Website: bh-photo
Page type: address-validator
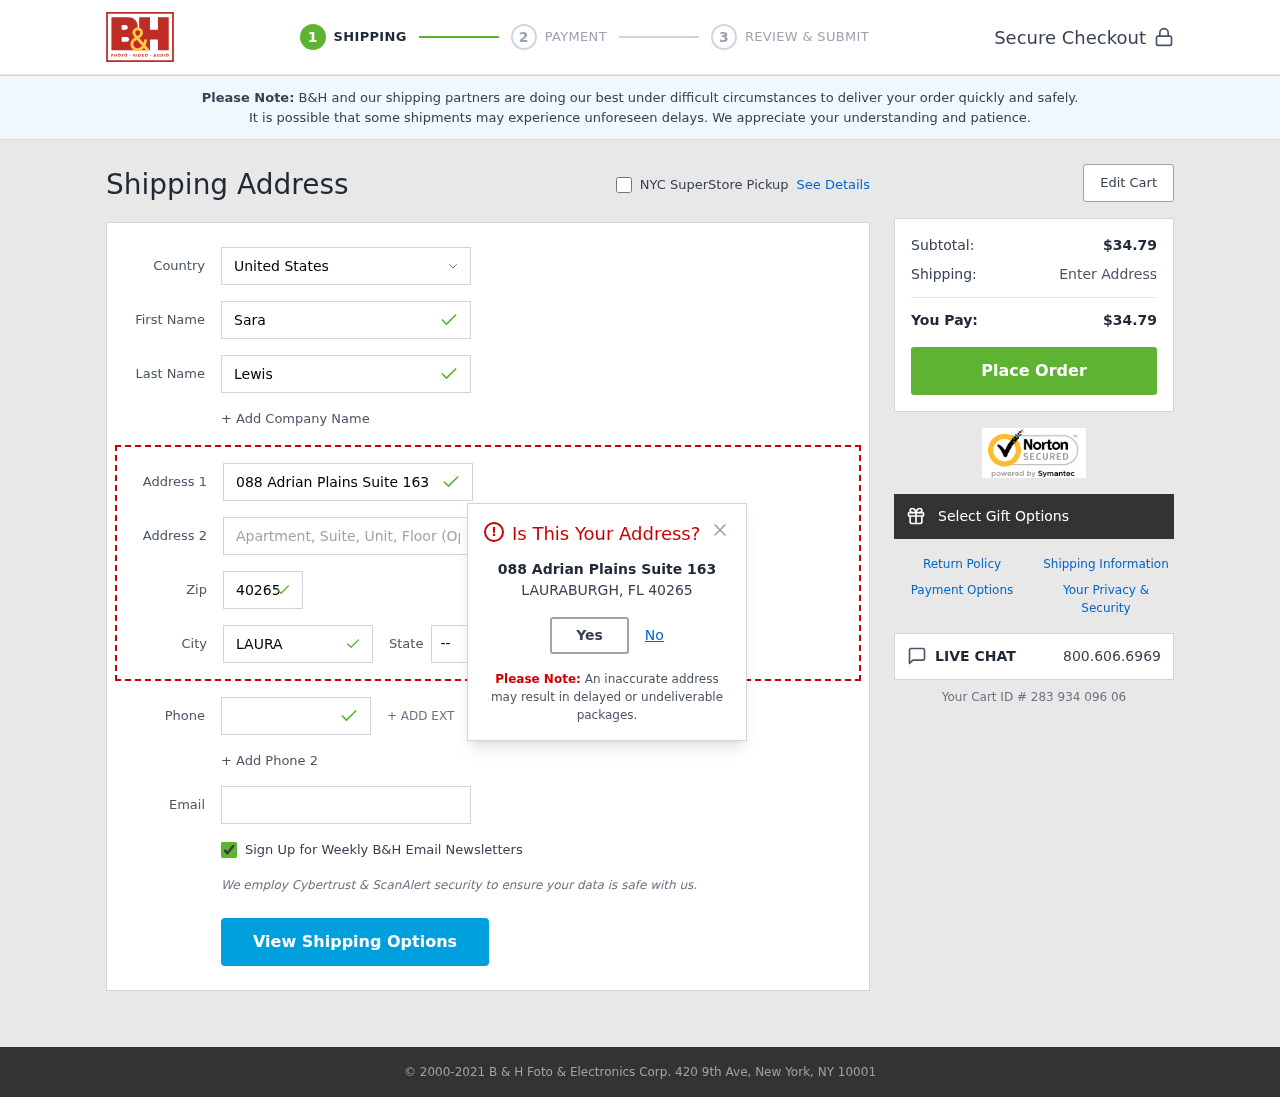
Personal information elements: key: PII_CITY
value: Lauraburgh
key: PII_COUNTRY
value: United States
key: PII_EMAIL
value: sara_lewis@hotmail.com
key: PII_FIRSTNAME
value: Sara
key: PII_LASTNAME
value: Lewis
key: PII_PHONE
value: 5615332647
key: PII_POSTCODE
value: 40265
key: PII_STATE_ABBR
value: FL
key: PII_STREET
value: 088 Adrian Plains Suite 163
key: PII_CITY_MODAL
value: LAURABURGH
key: PII_POSTCODE_FULL
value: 40265
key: PII_POSTCODE_NUMERIC
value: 40265
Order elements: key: ORDER_SUBTOTAL
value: $34.79
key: ORDER_TOTAL
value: $34.79
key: ORDER_ID
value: Your Cart ID # 283 934 096 06